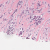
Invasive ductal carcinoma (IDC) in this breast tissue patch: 1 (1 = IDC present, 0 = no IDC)